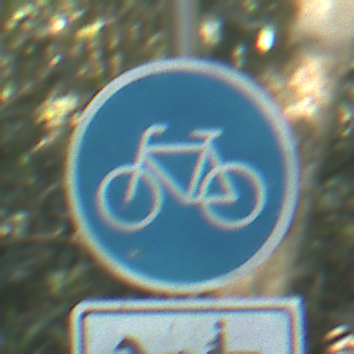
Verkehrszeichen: Radweg
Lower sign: MehrspurigeFahrzeugeFrei9
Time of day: Midday
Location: Outdoor (Nature)
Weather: Clear
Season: NotSpecified
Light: Natural